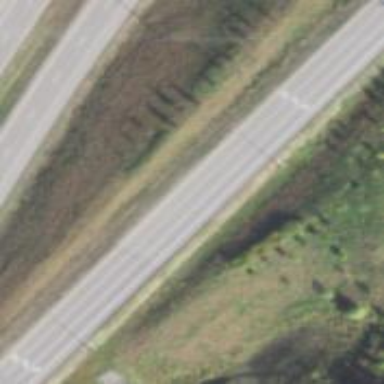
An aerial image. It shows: Trunk link highway.